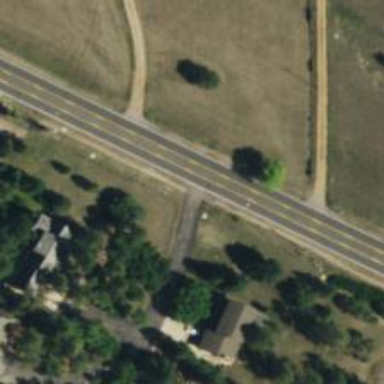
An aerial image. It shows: Unmarked road crossing.